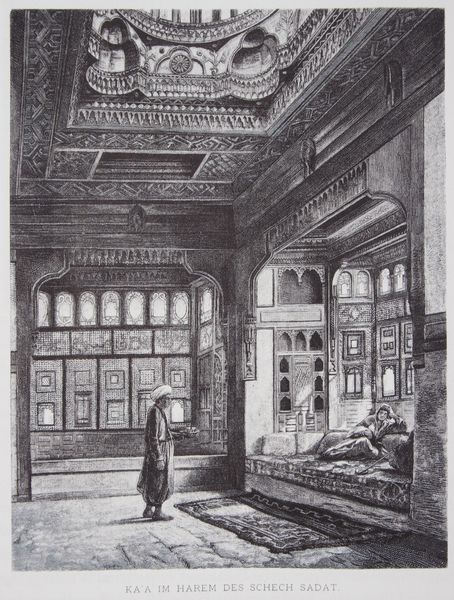
Titel: Ka'à im Harem des Scheich Sadat
Künstler: Frank Dillon
Standort: Münster
Institution: LWL-Landesmuseum für Kunst und Kulturgeschichte
Schlagwörter: gemälde, mann, schatten, weiß, menschen, blumen, fenster, frau, grau, holz, licht, raum, schmuck, schwarz, skizze, zeichnung, gebäude, muster, ornament, teppich, diener, schale, bild, innenraum, boden, sitzend, stehend, decke, innen, schön, garten, bilder, sofa, bogen, graphik, hof, saal, kuppel, kissen, polster, salon, ornamente, verzierung, bett, balken, tee, gemach, liegend, nische, diwan, orient, orientalisch, palast, barfuß, druck, schwarzweiss, schraffur, scheich, bleistift, villa, liege, arabisch, harem, konkubine, reichtum, tempel, ottomane, kupferstich, turban, islam, verzierungen, lager, zeichung, alkoven, prunkvoll, türke, islamisch, orientale, bett+orient, sadat, kaa